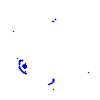
Particle: electron